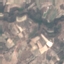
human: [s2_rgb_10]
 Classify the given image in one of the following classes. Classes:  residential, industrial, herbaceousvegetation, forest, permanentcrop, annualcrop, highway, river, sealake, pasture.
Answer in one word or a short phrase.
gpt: PermanentCrop